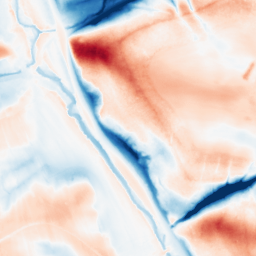
Category: classical
Decomposition family: gaussian_anisotropic
Decomposition parameters: sigma_x: 5
sigma_y: 20
Upsampling method: cubic_mitchell
Upsampling parameters: scale: 2
Upsampling scale: 2